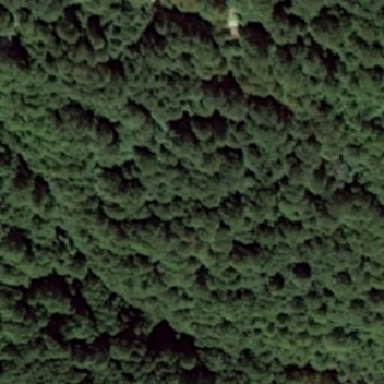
A very big forest .